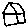
Label: house